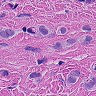
Metastatic tissue present: yes